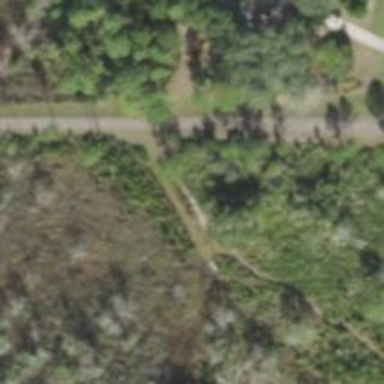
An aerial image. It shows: Path.